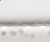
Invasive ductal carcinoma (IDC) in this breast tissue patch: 0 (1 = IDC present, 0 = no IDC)